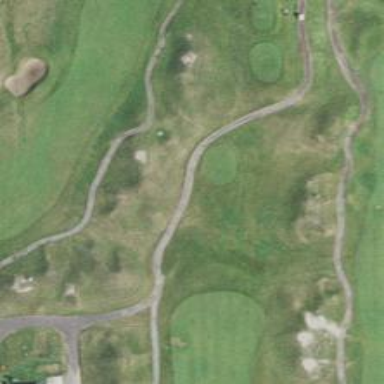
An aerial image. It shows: Service road designated as golf cart path.